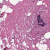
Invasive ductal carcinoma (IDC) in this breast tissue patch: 0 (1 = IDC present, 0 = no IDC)